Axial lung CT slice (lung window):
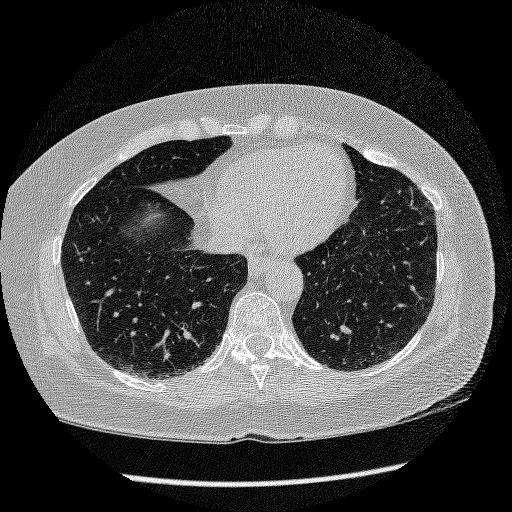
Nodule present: no